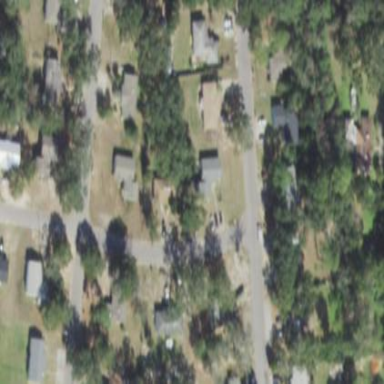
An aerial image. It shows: Residential area consisting of single-family homes.